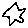
Label: star